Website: crate-barrel
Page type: receipt
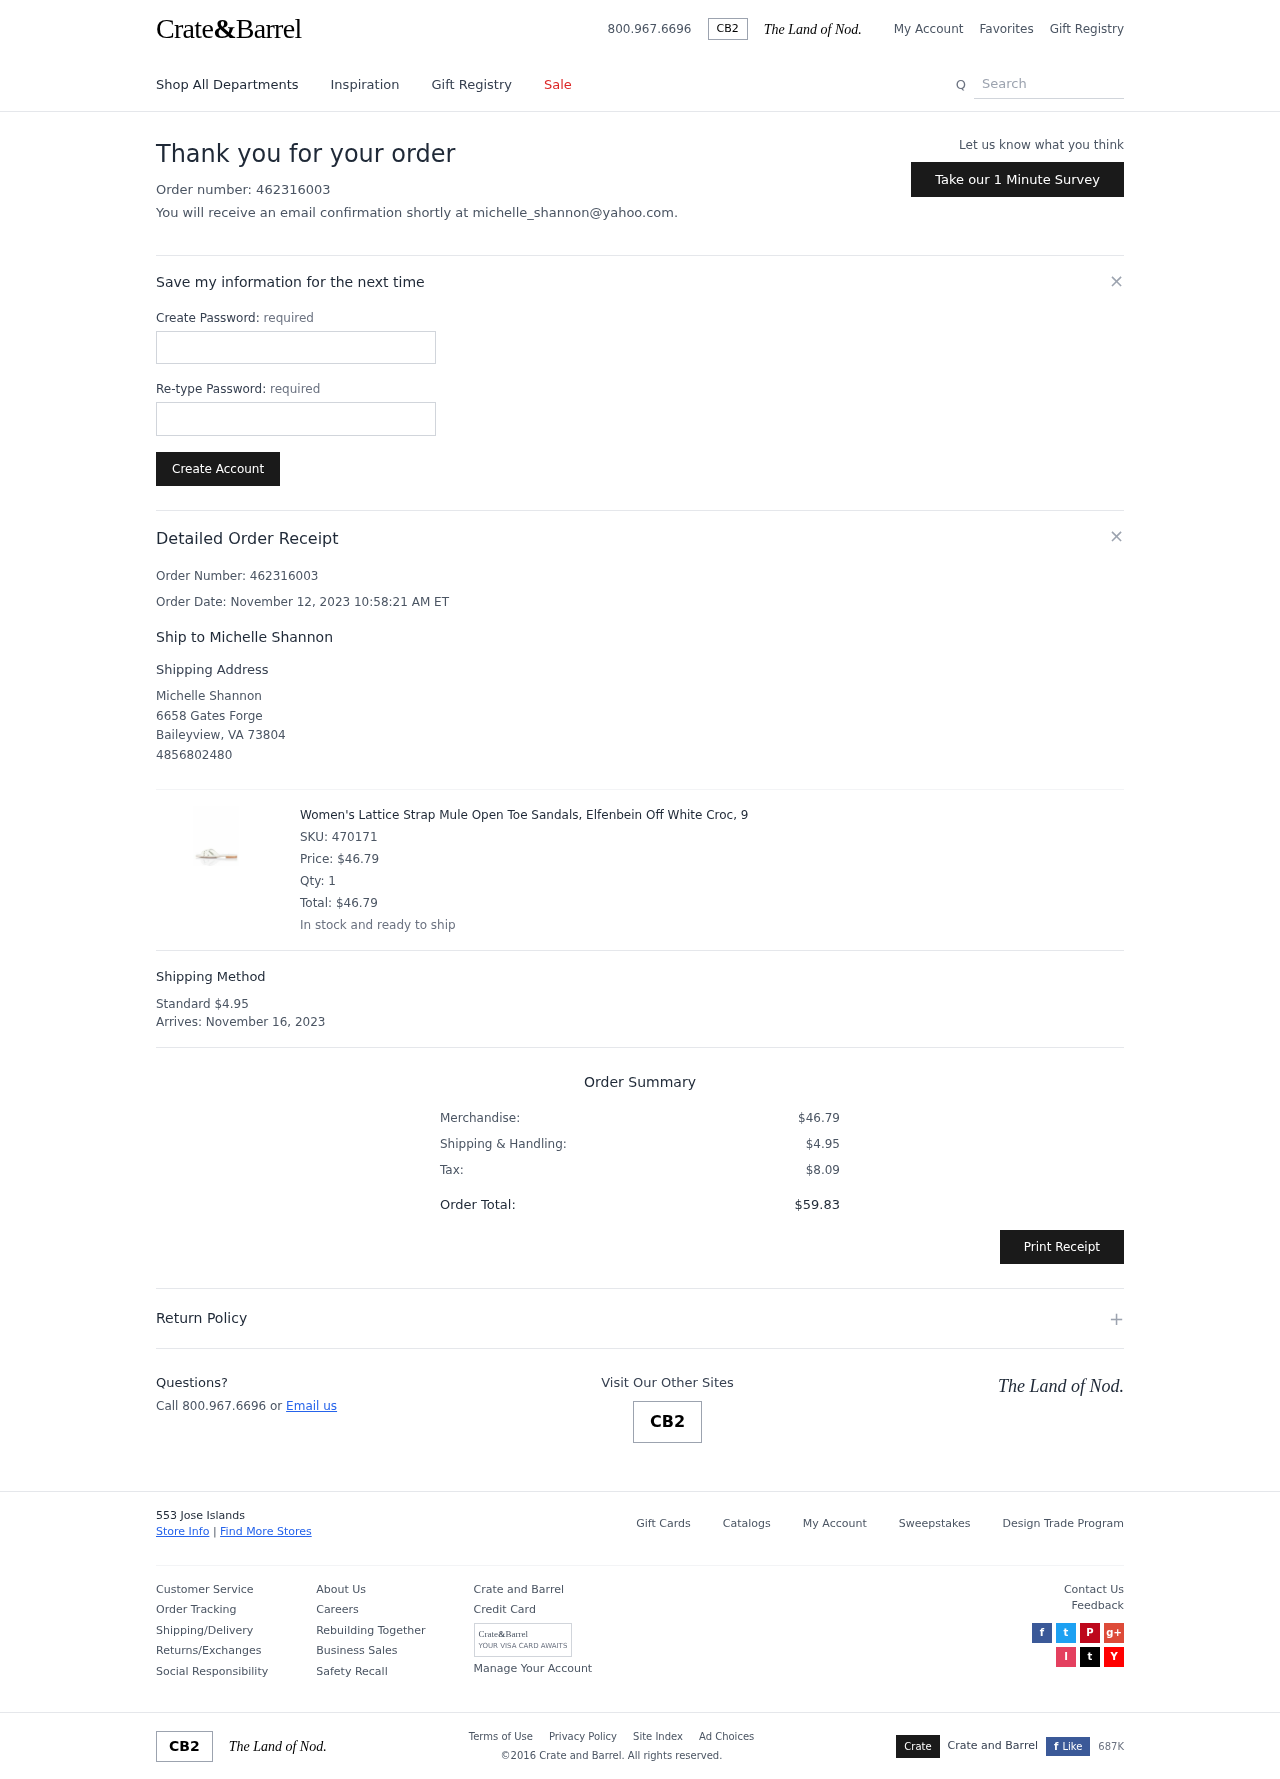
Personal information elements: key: PII_CITY
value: Baileyview
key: PII_EMAIL
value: michelle_shannon@yahoo.com
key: PII_FULLNAME
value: Michelle Shannon
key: PII_FULLNAME
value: Ship to Michelle Shannon
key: PII_PHONE
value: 4856802480
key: PII_POSTCODE
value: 73804
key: PII_STATE_ABBR
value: VA
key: PII_STREET
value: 6658 Gates Forge
Product elements: key: PRODUCT1_NAME
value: Women's Lattice Strap Mule Open Toe Sandals, Elfenbein Off White Croc, 9
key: PRODUCT1_PRICE
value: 46.79
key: PRODUCT1_QUANTITY
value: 1
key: PRODUCT1_SKU
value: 470171
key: PRODUCT1_TOTAL
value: $46.79
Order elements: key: ORDER_ID
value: Order Number: 462316003
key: ORDER_ID
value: Order number: 462316003
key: ORDER_DATE
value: Order Date: November 12, 2023 10:58:21 AM ET
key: ORDER_SHIPPING_COST
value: $4.95
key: ORDER_DELIVERY_DATE
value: November 16, 2023
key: ORDER_SUBTOTAL
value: $46.79
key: ORDER_TAX
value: $8.09
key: ORDER_TOTAL
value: $59.83
Search elements: key: HEADER_SEARCH
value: Search